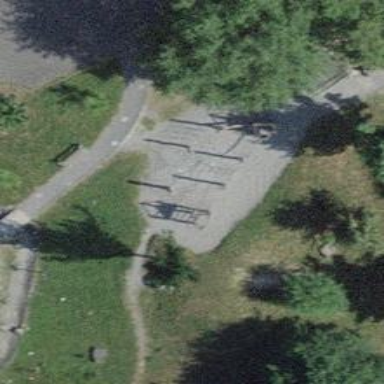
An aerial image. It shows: Playground area for leisure land.